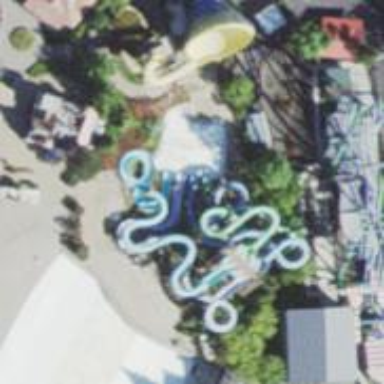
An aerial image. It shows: Water slide attraction.